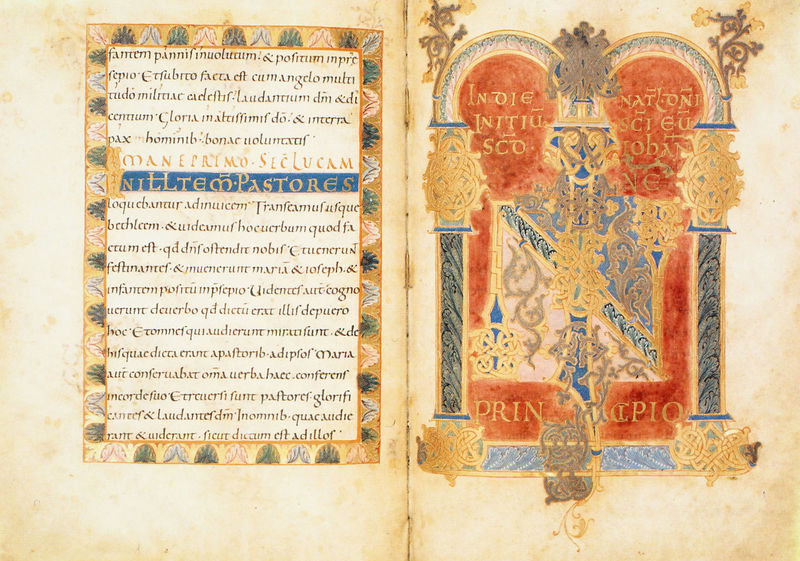
Titel: Sakramentar - Fragment und Evangelistar
Standort: Herkunftsort: Reichenau (EU - D - BW); Herkunftsort: Corvey (EU - D - Nds)
Institution: Leipzig, Universitätbibliothek
Schlagwörter: blau, gelb, bunt, säulen, rot, ornament, bibel, johannes, rahmen, kirche, gold, schrift, arch, blue, column, columns, red, window, black, green, yellow, verzierung, pattern, pink, bögen, buch, religion, illustration, text, buchstaben, schriften, kunst, buchseite, flecken, pergament, mittelalter, scroll, zeilen, paper, frame, miniatur, sakral, writing, handschrift, letters, letter, latein, lateinisch, book, buchmalerei, doppelseite, evangelium, evangeliar, pillar, script, plate, page, border, latin, illumination, words, manuscript, iconography, pages, intitiale, illuminated manuscript, word, gold leaf, patterned, illuminated, gloria, celtic, keltenknoten, principio, pastores, nation, intiale, filigree, manuscript latin medieval illustrated, wrinting, gallic, zierseite, famem, pannif